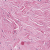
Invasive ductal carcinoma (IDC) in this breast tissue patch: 1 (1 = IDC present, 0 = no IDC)